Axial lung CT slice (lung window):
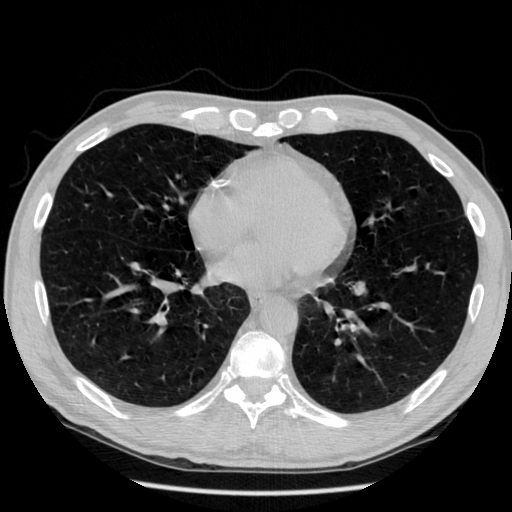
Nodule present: no